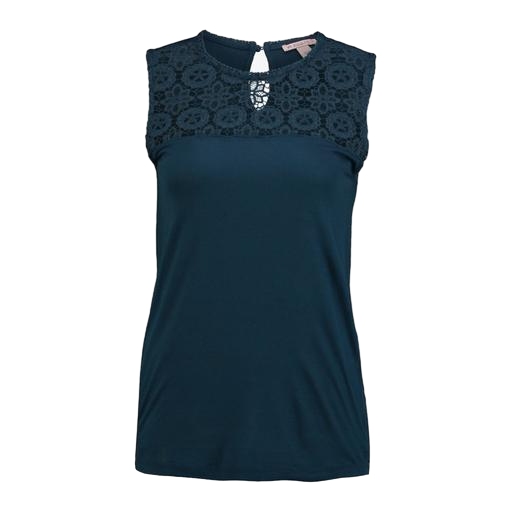
sleeveless top lace, blue lace tank top, blue lace-accented top, white background